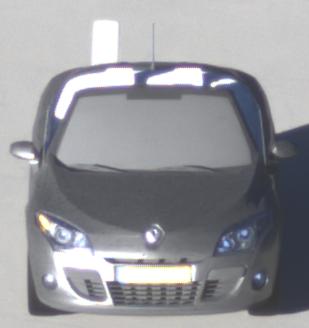
Make: Renault
Model: Mégane Coupé-Cabriolet 1.6 16V 110
Detailed model: Mégane (III) Coupé-Cabriolet
Model produced from: 2010/06
Model produced until: 2013/03
Doors: 2
Color: gray
Road condition: dry road
Daytime: sunrise or sunset
Contrast: high contrast